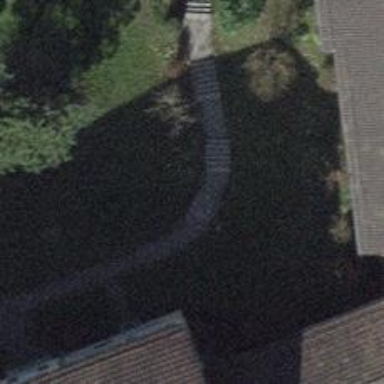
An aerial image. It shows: Set of steps made of paving stones.